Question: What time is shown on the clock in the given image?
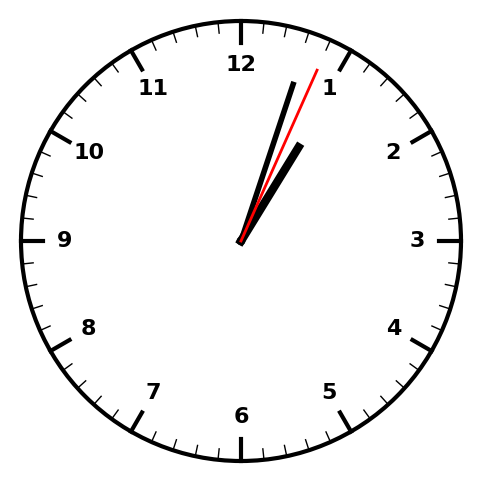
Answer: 01:03:04